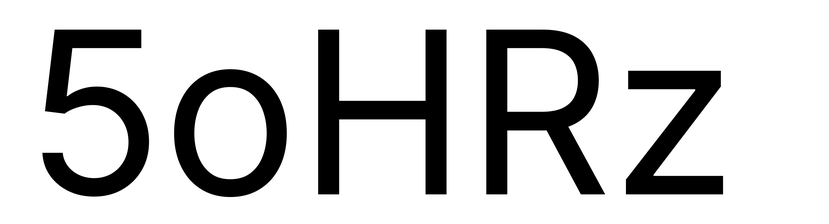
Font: Inter_Regular